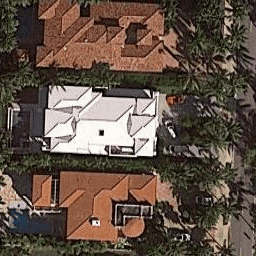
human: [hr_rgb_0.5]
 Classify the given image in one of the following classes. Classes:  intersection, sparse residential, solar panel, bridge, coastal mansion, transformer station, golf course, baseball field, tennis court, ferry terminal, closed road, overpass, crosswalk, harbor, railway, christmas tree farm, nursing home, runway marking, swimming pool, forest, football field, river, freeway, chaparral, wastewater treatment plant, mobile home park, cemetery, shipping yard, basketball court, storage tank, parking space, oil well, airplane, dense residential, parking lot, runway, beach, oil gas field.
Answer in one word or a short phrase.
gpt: coastal mansion